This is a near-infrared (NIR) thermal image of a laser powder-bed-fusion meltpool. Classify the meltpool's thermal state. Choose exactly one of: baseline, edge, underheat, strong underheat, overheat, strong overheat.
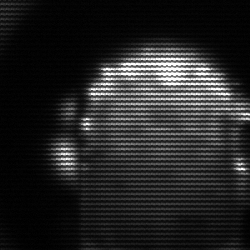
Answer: baseline